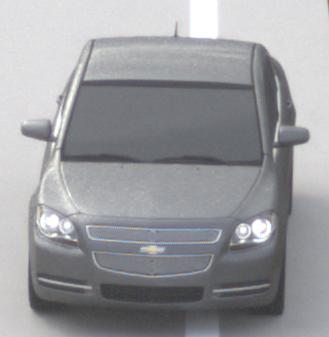
Make: Chevrolet
Model: Malibu 2.4
Detailed model: Malibu
Model produced from: 2012/07
Model produced until: 2014/08
Doors: 4
Color: gray
Road condition: dry road
Daytime: morning or afternoon
Contrast: low contrast